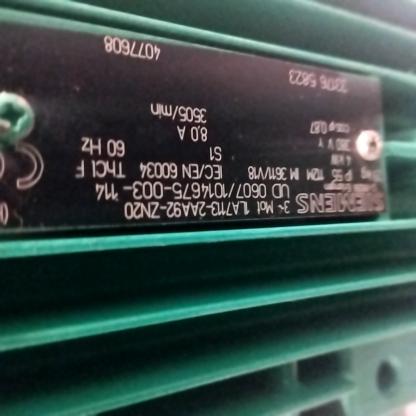
Klasa: tabliczka-znamionowa